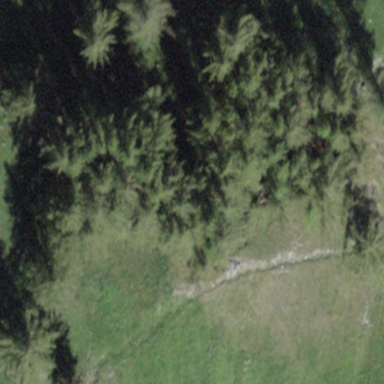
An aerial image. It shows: Forest area.